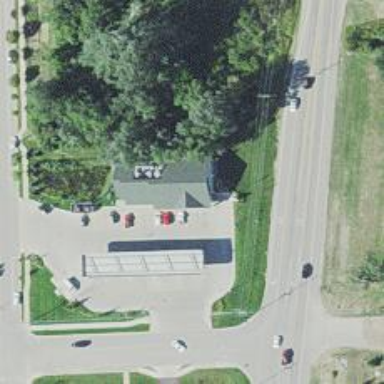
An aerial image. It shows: Convenience shop.